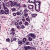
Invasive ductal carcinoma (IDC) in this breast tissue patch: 0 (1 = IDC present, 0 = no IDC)